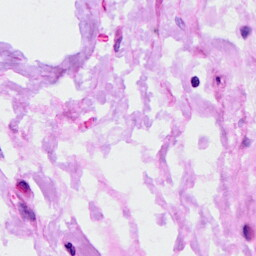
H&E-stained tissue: Ovarian